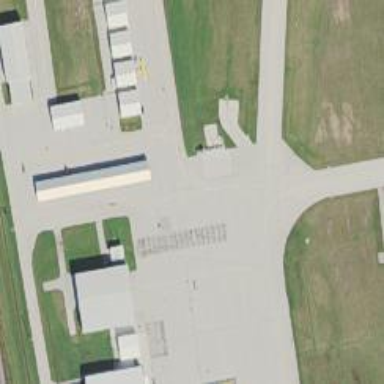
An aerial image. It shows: Image of taxiway at airport.